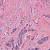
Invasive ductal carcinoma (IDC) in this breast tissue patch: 1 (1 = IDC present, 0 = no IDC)